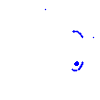
Particle: kaon